Interaction volume radius: 5 \u00c5
Interaction volume height: 10 \u00c5
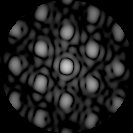
Disorder parameter: 0.2435